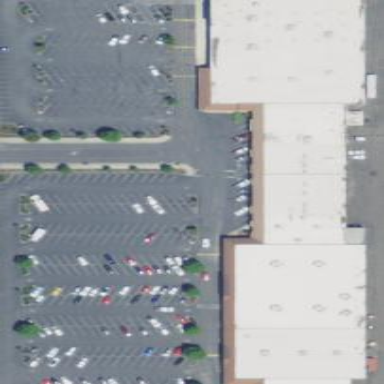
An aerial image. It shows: Building that houses supermarket.